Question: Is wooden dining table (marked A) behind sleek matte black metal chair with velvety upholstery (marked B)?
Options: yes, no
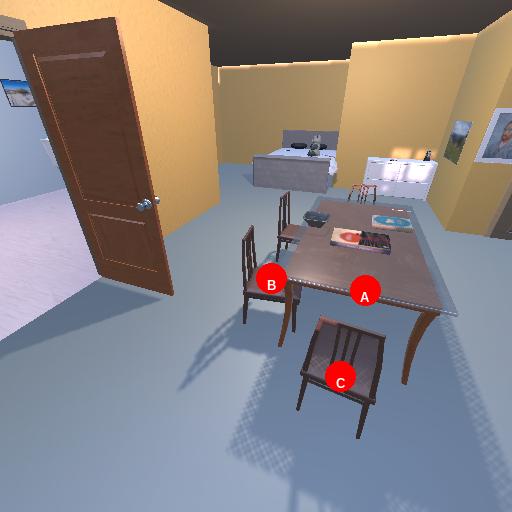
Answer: yes